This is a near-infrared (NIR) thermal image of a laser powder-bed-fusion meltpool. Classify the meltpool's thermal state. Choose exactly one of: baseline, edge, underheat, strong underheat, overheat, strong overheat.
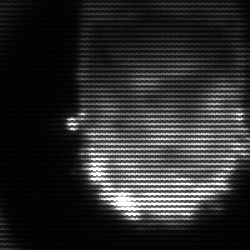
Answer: baseline